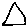
Label: triangle